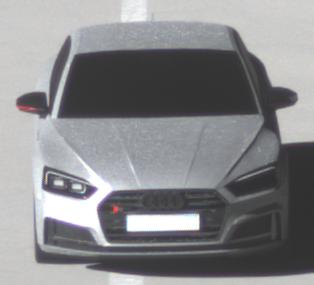
Make: Audi
Model: S5 Sportback
Detailed model: 8T Facelift
Model produced from: 2011
Model produced until: 2016
Doors: 5
Color: white
Road condition: dry road
Daytime: morning or afternoon
Contrast: high contrast